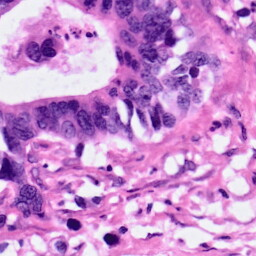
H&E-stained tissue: Pancreatic